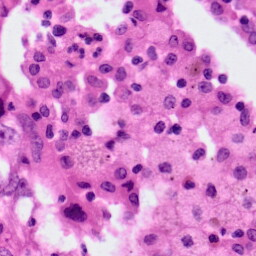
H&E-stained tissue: Lung